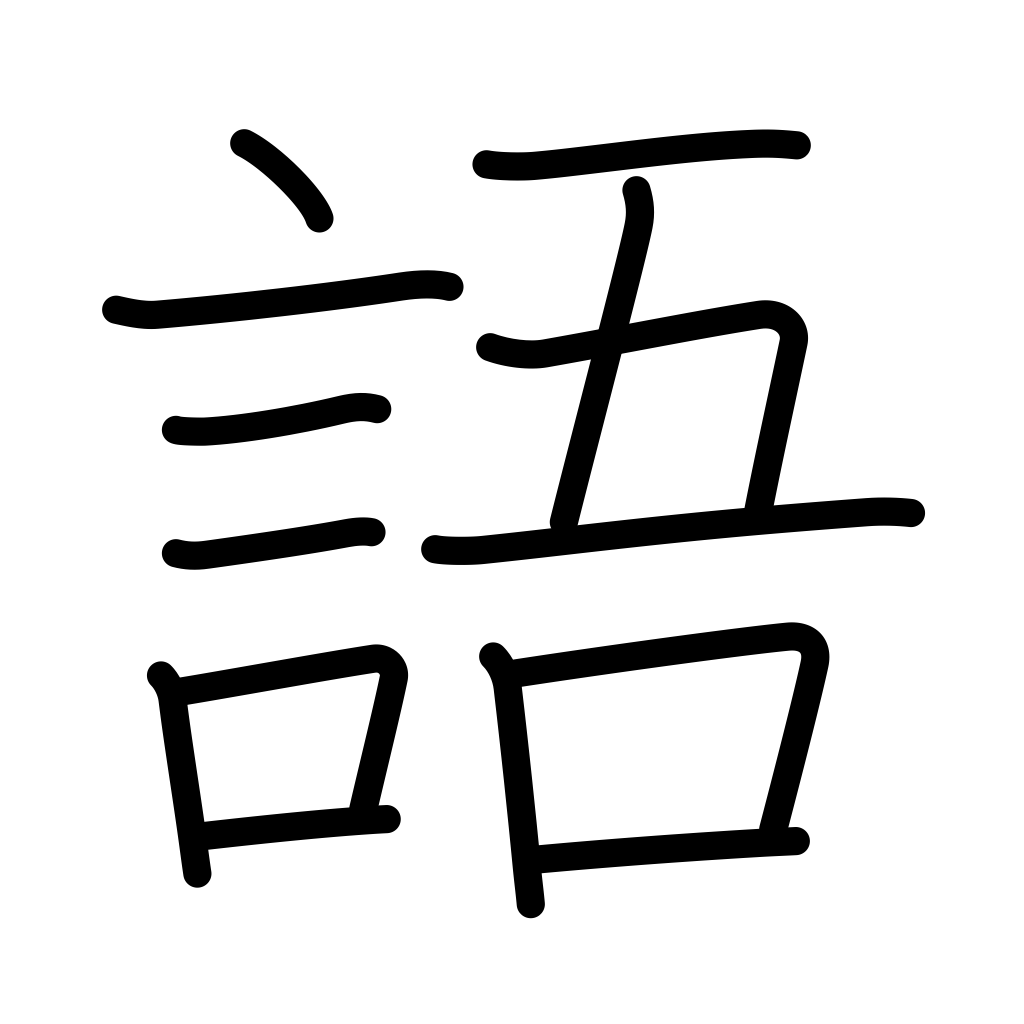
Meaning: word, speech, language